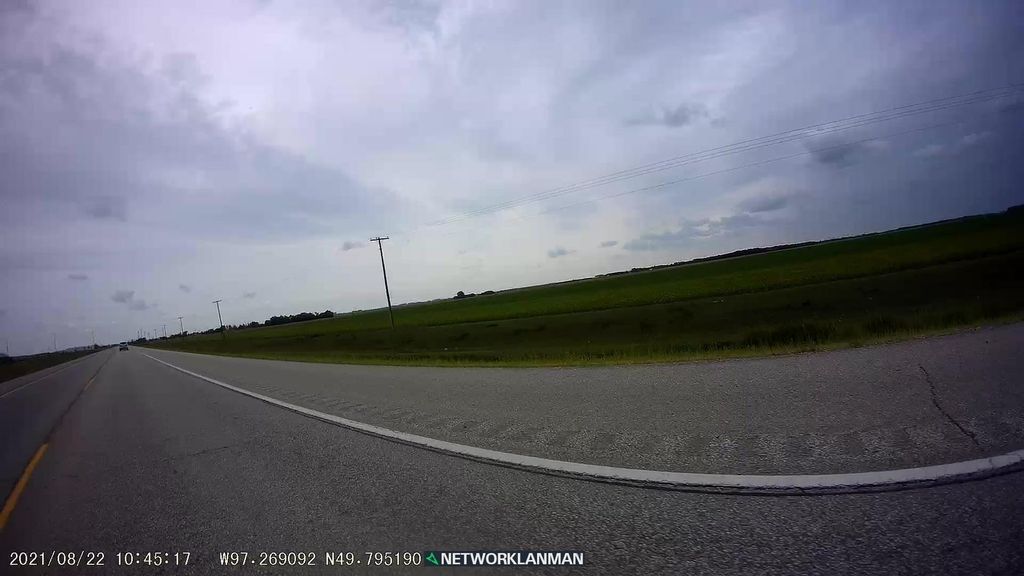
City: winnipeg